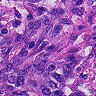
Metastatic tissue present: yes